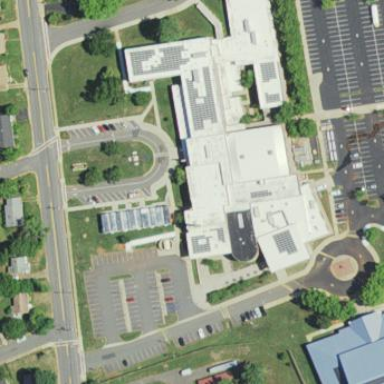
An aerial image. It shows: School building.